Question: I have a network of stations in a subway system. The number of stations, the number of tickets I can travel between stations with, and which stations are connected to each other are given in a text file as input to the program. Which stations are connected to each other are kept in a 2D boolean matrix. I have to find the number of paths from station 0 and back to 0 that uses all of the tickets.
Here is one of the examples:

In that example, there are 7 stations and 5 tickets.
Starting and returning to 0, there are 6 paths:
'''
0-1-2-3-4-0
0-1-5-3-4-0
0-1-6-3-4-0
0-4-3-6-1-0
0-4-3-5-1-0
0-4-3-2-1-0
'''
I currently have a recursive solution to this that runs in O(N^k) (N represents the number of stations while k is the number of tickets), but I have to convert it to an iterative, dynamic programming solution in O(k*N^2) that works on any input.
'''
#include <algorithm>
#include <fstream>
#include <iostream>
#include <map>
#include <vector>
using namespace std;
// We will represent our subway as a graph using
// an adjacency matrix to indicate which stations are
// adjacent to which other stations.
struct Subway {
bool** connected;
int nStations;
Subway (int N);
private:
// No copying allowed
Subway (const Subway&) {}
void operator= (const Subway&) {}
};
Subway::Subway(int N)
{
nStations = N;
connected = new bool*[N];
for (int i = 0; i < N; ++i)
{
connected[i] = new bool[N];
fill_n (connected[i], N, false);
}
}
unsigned long long int callCounter = 0;
void report (int dest, int k)
{
++callCounter;
// Uncomment the following statement if you want to get a feel
// for how many times the same subproblems get revisited
// during the recursive solution.
cerr << callCounter << ": (" << dest << "," << k << ")" << endl;
}
/**
* Count the number of ways we can go from station 0 to station destination
* traversing exactly nSteps edges.
*/
unsigned long long int tripCounter (const Subway& subway, int destination, int nSteps)
{
report (destination, nSteps);
if (nSteps == 1)
{
// Base case: We can do this in 1 step if destination is
// directly connected to 0.
if (subway.connected[0][destination]){
return 1;
}
else{
return 0;
}
}
else
{
// General case: We can get to destinaiton in nSteps steps if
// we can get to station S in (nSteps-1) steps and if S connects
// to destination.
unsigned long long int totalTrips = 0;
for (int S = 0; S < subway.nStations; ++S)
{
if (subway.connected[S][destination])
{
// Recursive call
totalTrips += tripCounter (subway, S, nSteps-1);
}
}
return totalTrips;
}
}
// Read the subway description and
// print the number of possible trips.
void solve (istream& input)
{
int N, k;
input >> N >> k;
Subway subway(N);
int station1, station2;
while (input >> station1)
{
input >> station2;
subway.connected[station1][station2] = true;
subway.connected[station2][station1] = true;
}
cout << tripCounter(subway, 0, k) << endl;
// For illustrative/debugging purposes
cerr << "Recursive calls: " << callCounter << endl;
}
int main (int argc, char** argv)
{
if (argc > 1)
{
ifstream in (argv[1]);
solve (in);
}
else
{
solve (cin);
}
return 0;
}
'''
I'm not looking for a solution. I am currently out of ideas and hoping someone can point me in the right direction. Since I'm required to implement a bottom-up approach for this, how would I start with developing a dynamic programming table using the smallest sub-problems?
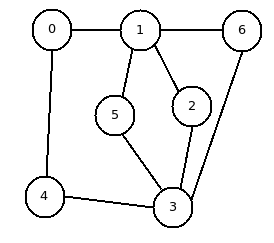
Answer: I suggest you consider the sub-problem:
> DP[i][a] = number of paths from 0 to a using exactly i tickets
This is initialized with DP[0][0] = 1, and DP[0][a!=0] = 0.
You can get an update formula by considering all paths to a node:
> DP[i][a] = sum DP[i-1][b] for all neighbours b of a
There are kN sub-problems, each taking O(N) to compute, so the total complexity is O(kN^2).
The final answer is given by DP[k][0].